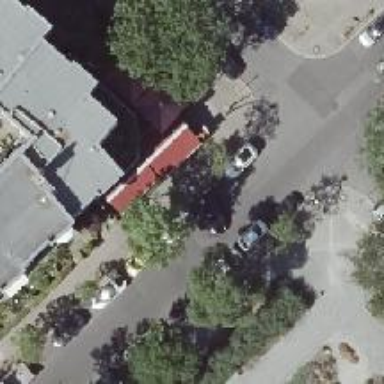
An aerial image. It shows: Restaurant.